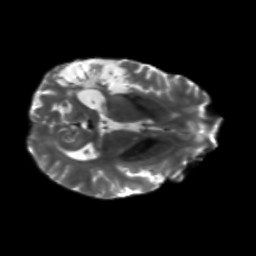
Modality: T2w
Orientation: axial
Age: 47
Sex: male
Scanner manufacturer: siemens
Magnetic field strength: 3 T
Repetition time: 5.47 s
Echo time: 0.0854 s